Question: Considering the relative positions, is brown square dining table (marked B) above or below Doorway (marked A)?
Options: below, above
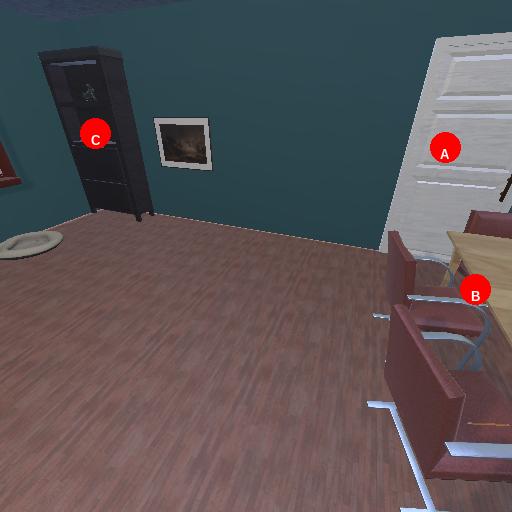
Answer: below